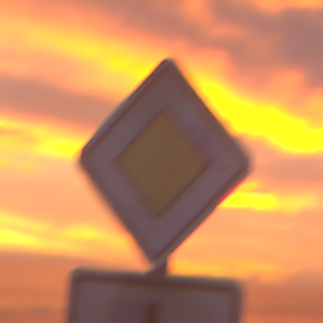
Verkehrszeichen: Vorfahrtsstrasse
Zusatzzeichen unten: VerlaufVorfahrtsstrasse1
Umgebung: Outdoor, Urban
Tageszeit: SunriseSunset
Wetter: PartlyCloudy
Licht: Natural
Jahreszeit: NotSpecified
Kontrast: MediumContrast